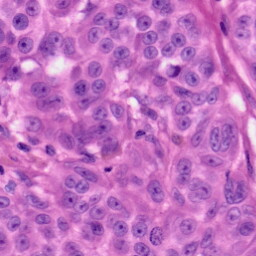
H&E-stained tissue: Skin